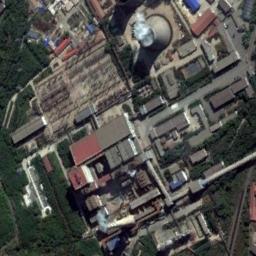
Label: thermal_power_station